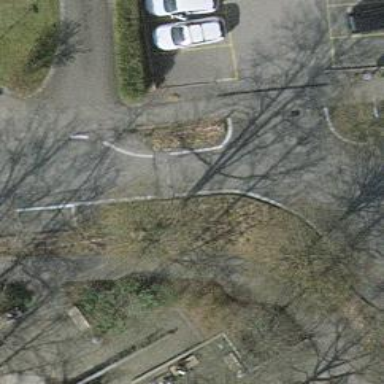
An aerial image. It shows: Bump for traffic calming.